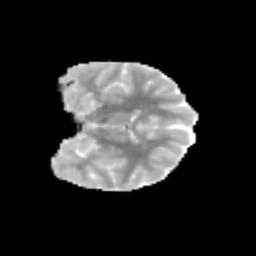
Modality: MD
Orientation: coronal
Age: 10
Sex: female
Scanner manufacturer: siemens
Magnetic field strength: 3 T
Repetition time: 3.8 s
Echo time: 0.07 s